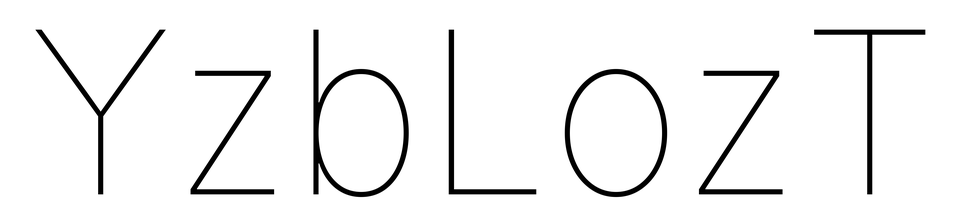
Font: Inter_Thin